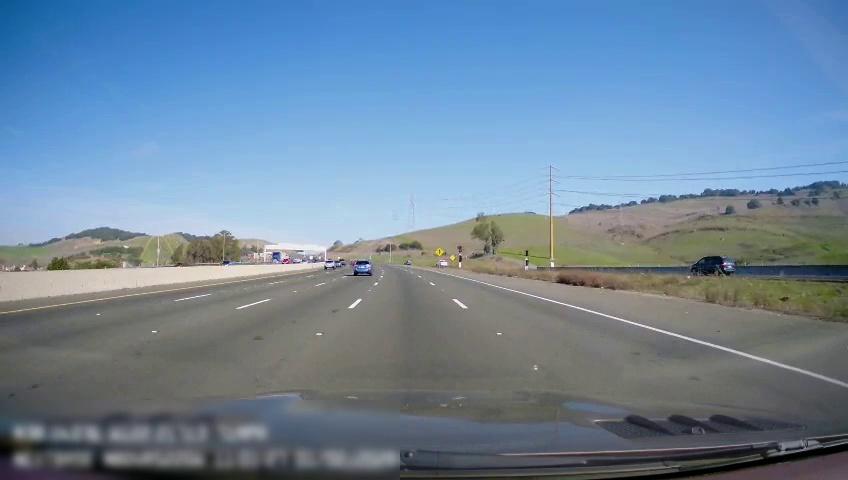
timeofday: Day
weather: Sunny
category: Drivable Space
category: Vehicles | SUV
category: Vehicles | Car
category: Vehicles | SUV
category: Vehicles | Truck
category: Vehicles | Truck
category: Vehicles | Car
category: Lanes | Alternate Lane
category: Lanes | Alternate Lane
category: Lanes | Alternate Lane
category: Lanes | Current Lane
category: Lanes | Current Lane
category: Lanes | Alternate Lane
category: Traffic | Signs